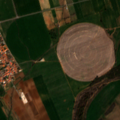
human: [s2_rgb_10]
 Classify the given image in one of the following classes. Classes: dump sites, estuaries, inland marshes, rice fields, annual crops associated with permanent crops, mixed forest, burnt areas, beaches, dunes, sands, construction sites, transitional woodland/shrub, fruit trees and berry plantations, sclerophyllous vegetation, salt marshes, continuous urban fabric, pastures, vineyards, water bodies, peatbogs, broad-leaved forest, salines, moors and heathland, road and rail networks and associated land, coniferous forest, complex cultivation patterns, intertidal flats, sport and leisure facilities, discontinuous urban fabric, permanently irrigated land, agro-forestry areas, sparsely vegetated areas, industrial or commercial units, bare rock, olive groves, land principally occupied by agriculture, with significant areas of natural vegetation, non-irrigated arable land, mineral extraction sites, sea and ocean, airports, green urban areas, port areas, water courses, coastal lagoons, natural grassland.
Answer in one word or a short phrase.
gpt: discontinuous urban fabric, non-irrigated arable land, permanently irrigated land, annual crops associated with permanent crops